Question: I want to change the background color of first row and all the rest rows underneath it would be alternate color i.e. even odd concept.
currently i am applying 'css' for alternate color like this:
'''
.table-striped tbody tr:nth-child(odd) td {
background-color: #81DAF5;
}
.table-striped tbody tr:nth-child(even) td {
background-color: #CEECF5;
}
.table-striped tbody tr.highlight td {
background-color: #F2F5A9;
}
'''
here, '.table-striped' is table class. So how can i change color for first row in different color like red.

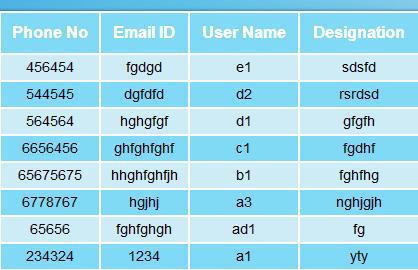
Answer: You could use the <URL> pseudo class, it's supported by all browsers.
> The :first-child CSS pseudo-class represents any element that is the
first child element of its parent.Syntax element:first-child { style properties }
Added to your CSS:
'''
.table-striped tbody tr:nth-child(odd) td {
background-color: #81DAF5;
}
.table-striped tbody tr:nth-child(even) td {
background-color: #CEECF5;
}
.table-striped tbody tr.highlight td {
background-color: #F2F5A9;
}
.table-striped tbody tr:first-child td {
background-color: #FF0000;
}
'''
<URL>
: As noted by <URL>, the added first-child rule should be placed at the bottom since it'll otherwise be overridden.